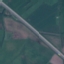
Land use / land cover: Highway